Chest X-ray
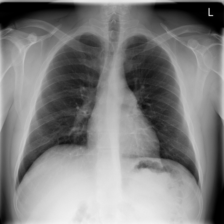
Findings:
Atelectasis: negative
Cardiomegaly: negative
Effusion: negative
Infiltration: negative
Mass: negative
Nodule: negative
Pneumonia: negative
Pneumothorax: negative
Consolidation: negative
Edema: negative
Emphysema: negative
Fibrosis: negative
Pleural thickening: negative
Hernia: negative